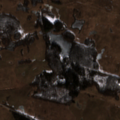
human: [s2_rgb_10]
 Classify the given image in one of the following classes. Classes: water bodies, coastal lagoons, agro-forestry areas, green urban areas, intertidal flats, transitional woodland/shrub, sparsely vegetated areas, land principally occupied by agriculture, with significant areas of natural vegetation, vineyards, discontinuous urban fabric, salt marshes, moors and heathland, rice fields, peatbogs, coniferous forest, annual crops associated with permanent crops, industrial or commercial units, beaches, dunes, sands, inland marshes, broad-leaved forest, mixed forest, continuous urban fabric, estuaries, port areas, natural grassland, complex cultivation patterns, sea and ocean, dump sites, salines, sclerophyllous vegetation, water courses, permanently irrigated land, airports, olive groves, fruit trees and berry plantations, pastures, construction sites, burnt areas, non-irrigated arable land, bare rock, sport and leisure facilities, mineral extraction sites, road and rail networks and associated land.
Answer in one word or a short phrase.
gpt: pastures, land principally occupied by agriculture, with significant areas of natural vegetation, broad-leaved forest, transitional woodland/shrub